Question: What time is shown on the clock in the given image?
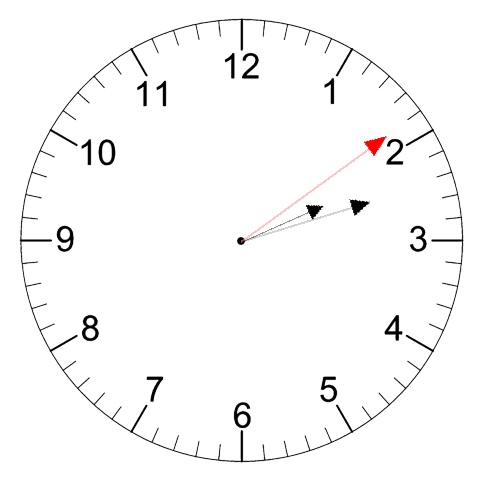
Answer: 02:12:09